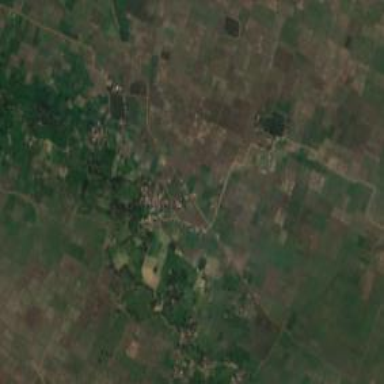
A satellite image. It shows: Village.